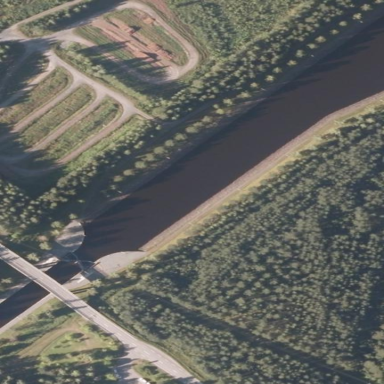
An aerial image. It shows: Canal with water flowing through it.